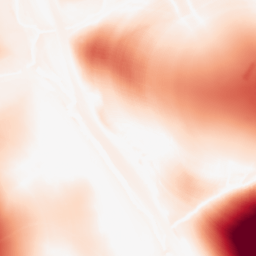
Category: morphological
Decomposition family: tophat
Decomposition parameters: size: 100
mode: white
Upsampling method: regularized
Upsampling parameters: scale: 2
lambda_reg: 0.001
Upsampling scale: 2